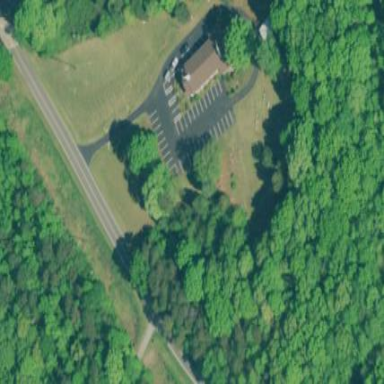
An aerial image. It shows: Cemetery.